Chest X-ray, PA view. Patient: 56 years old, sex M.
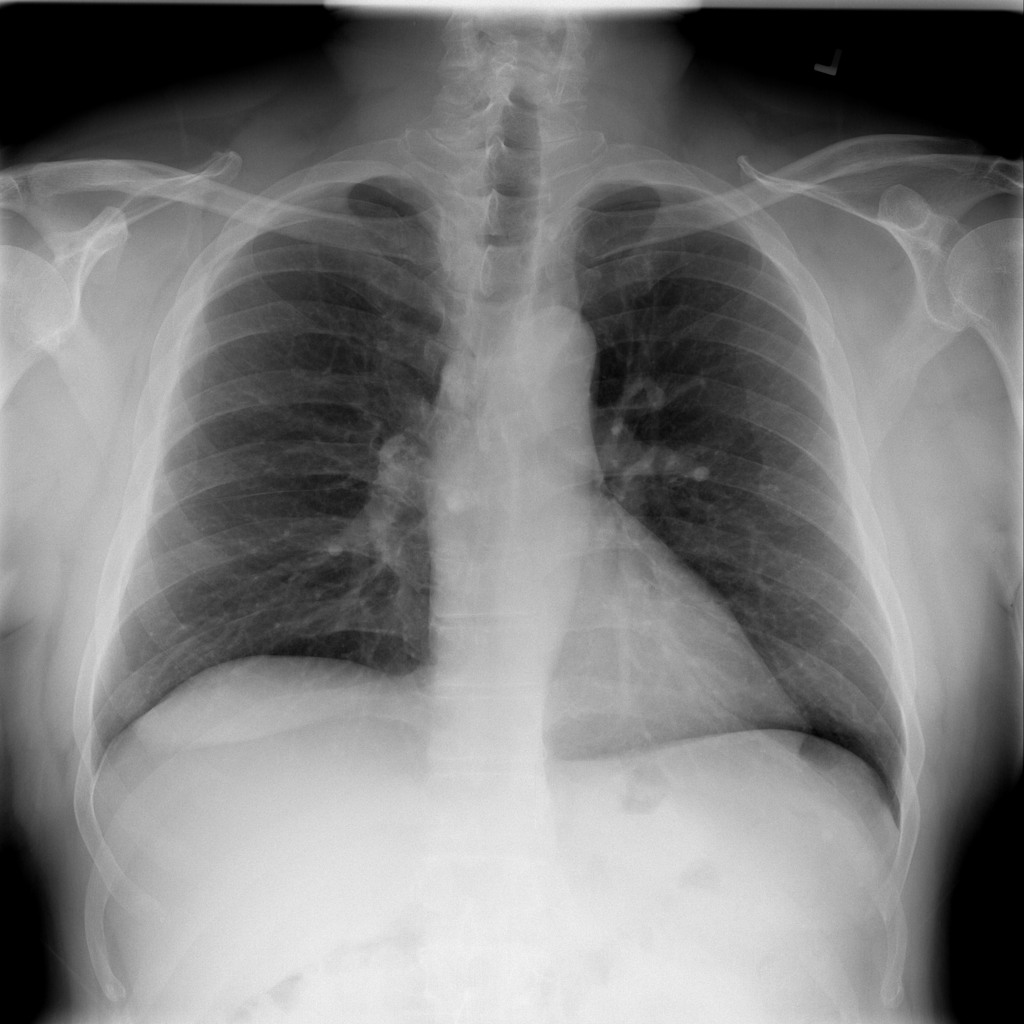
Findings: Nodule